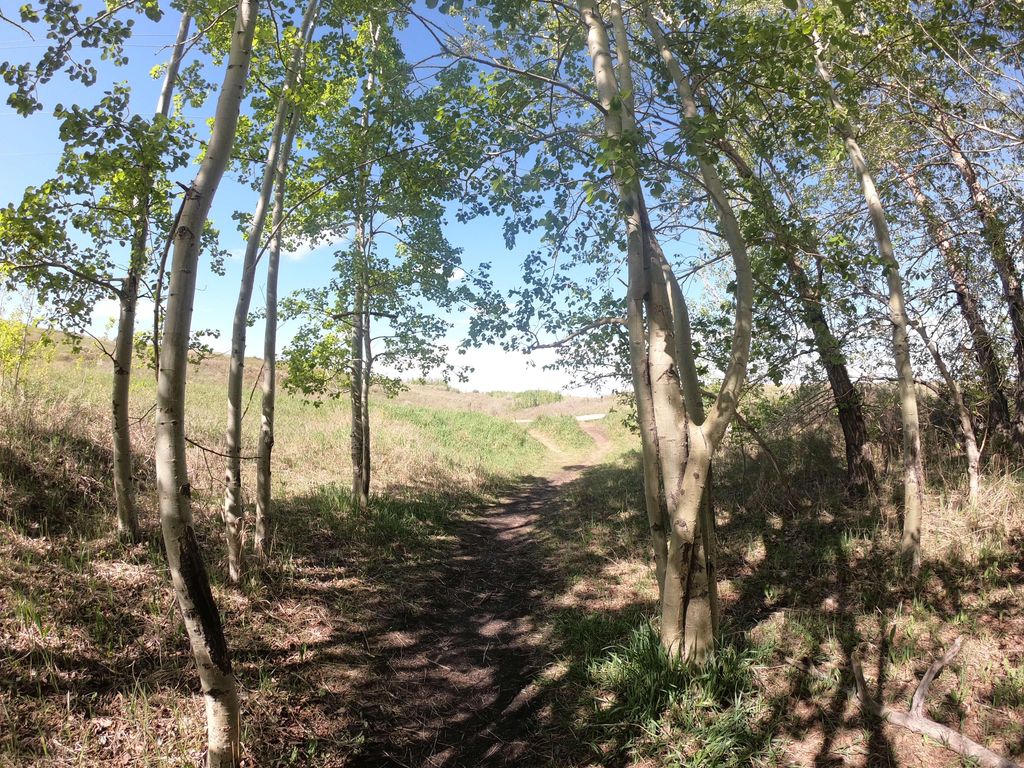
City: calgary